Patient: sex M, age 72
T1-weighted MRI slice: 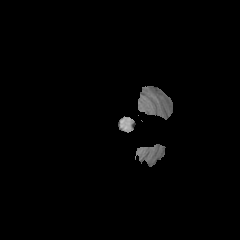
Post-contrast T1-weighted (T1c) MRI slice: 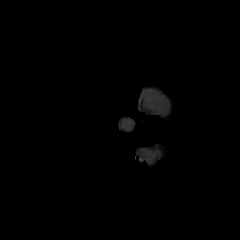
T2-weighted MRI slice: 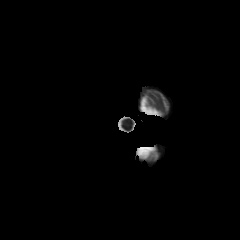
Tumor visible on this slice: no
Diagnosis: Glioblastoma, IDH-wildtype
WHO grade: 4